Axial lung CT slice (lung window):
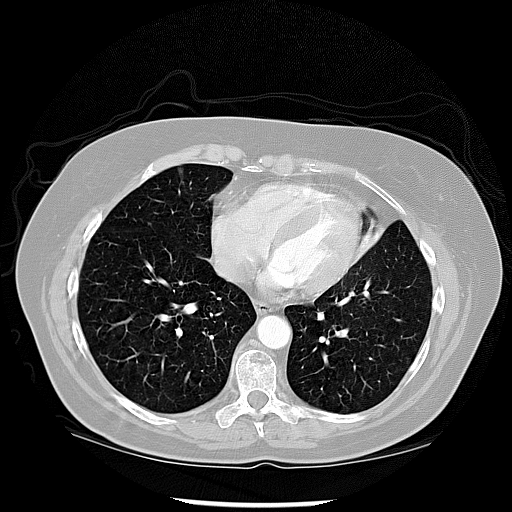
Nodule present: no